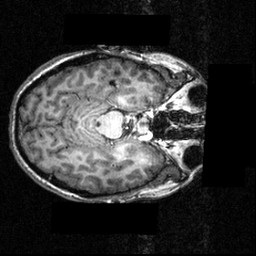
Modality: T1w
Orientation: axial
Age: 21
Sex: female
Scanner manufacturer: siemens
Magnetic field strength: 3.951 T
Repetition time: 1.5 s
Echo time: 0.00335 s